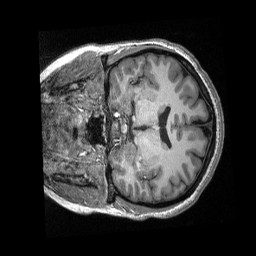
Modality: T1w
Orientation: coronal
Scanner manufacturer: siemens
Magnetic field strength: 3 T
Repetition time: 2.3 s
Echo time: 0.00308 s